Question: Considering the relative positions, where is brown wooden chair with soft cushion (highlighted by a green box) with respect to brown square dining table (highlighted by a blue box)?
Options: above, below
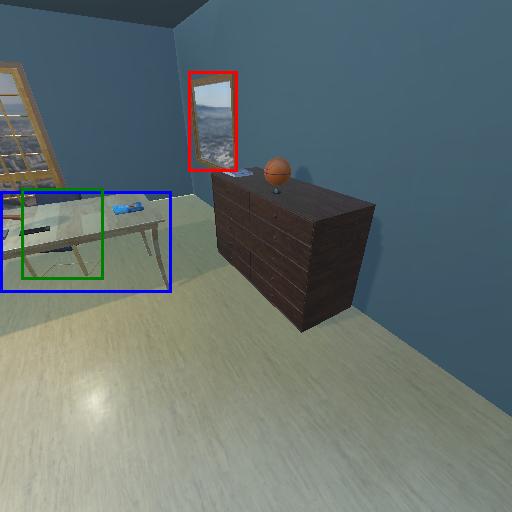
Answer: above